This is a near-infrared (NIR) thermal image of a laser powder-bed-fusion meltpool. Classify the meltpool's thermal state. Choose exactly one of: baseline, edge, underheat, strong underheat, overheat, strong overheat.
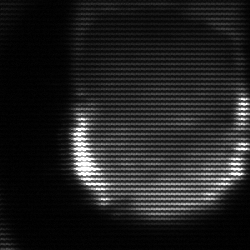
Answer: edge